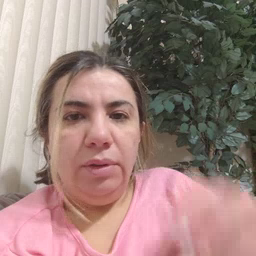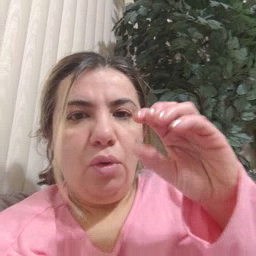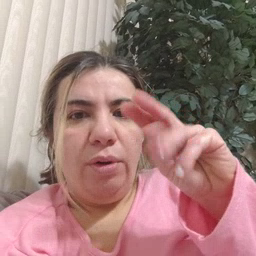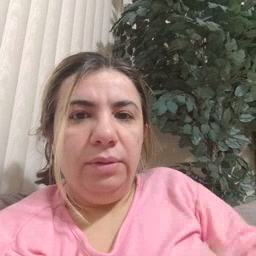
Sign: on